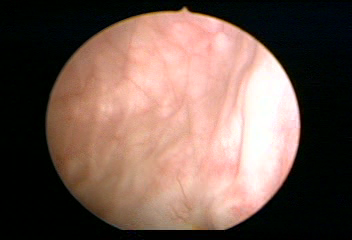
Modality: WLC
Class: Normal mucosa
Bladder cancer association: No